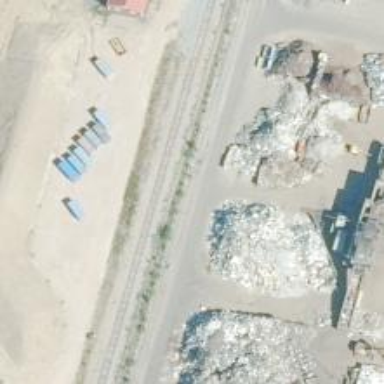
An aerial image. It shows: View of railway yard.